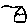
Label: house